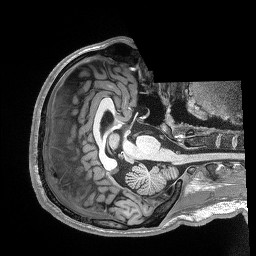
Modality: T1w
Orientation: axial